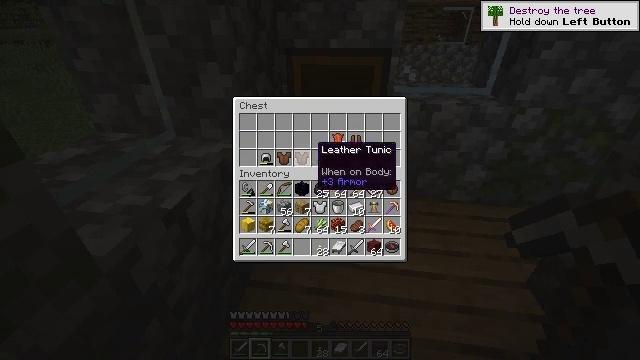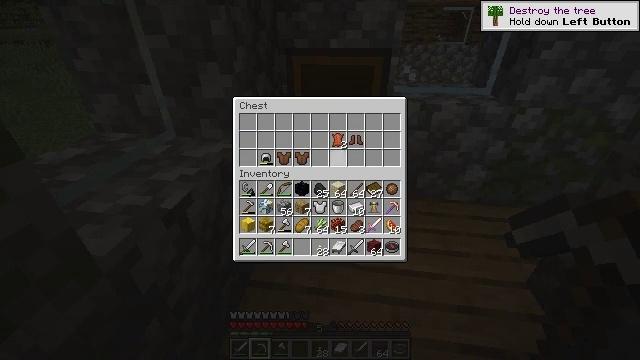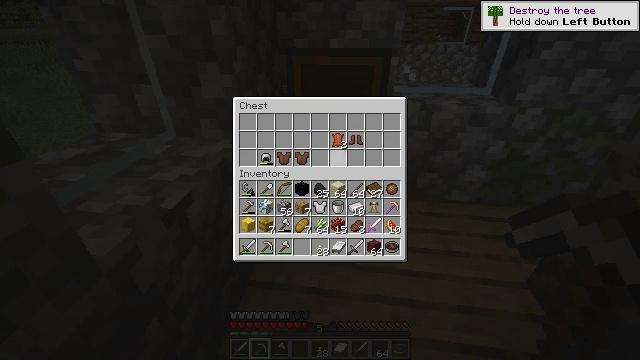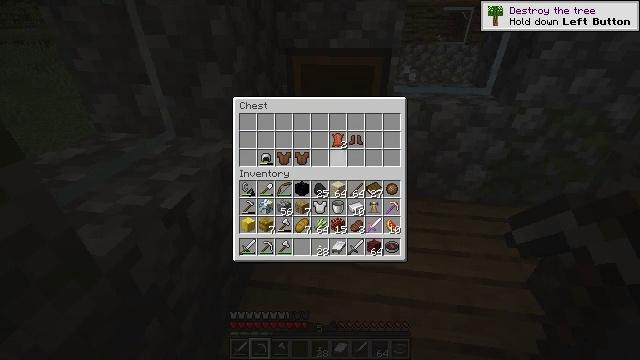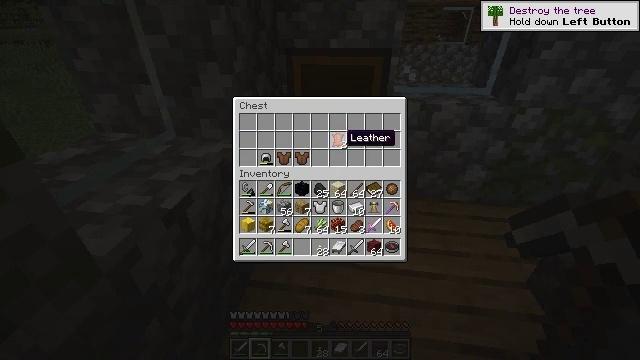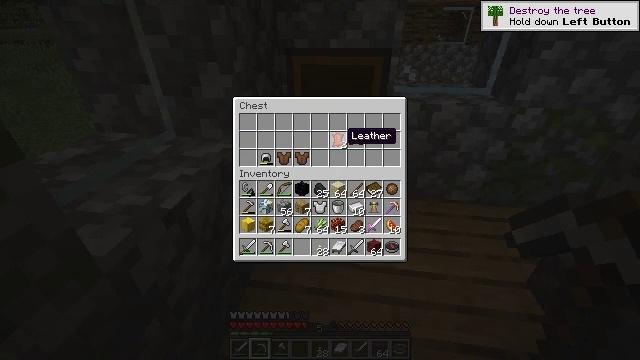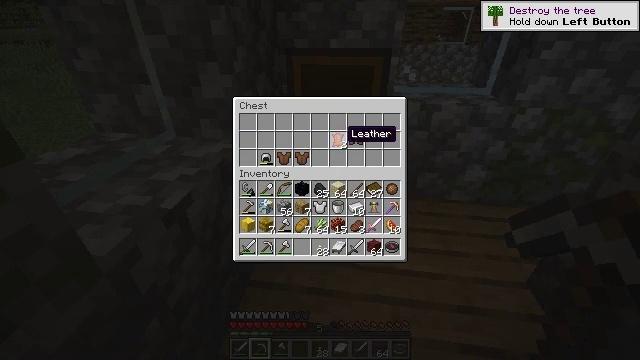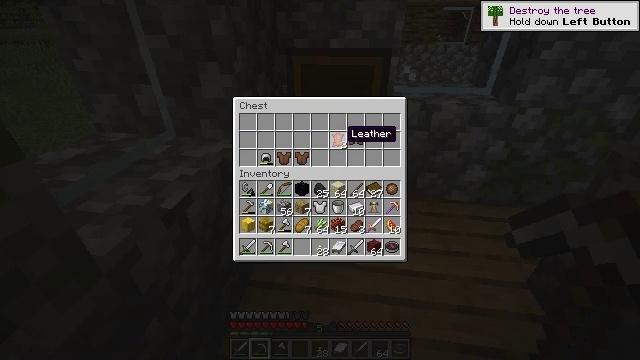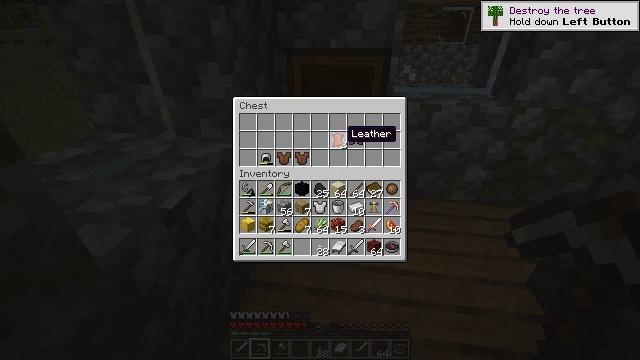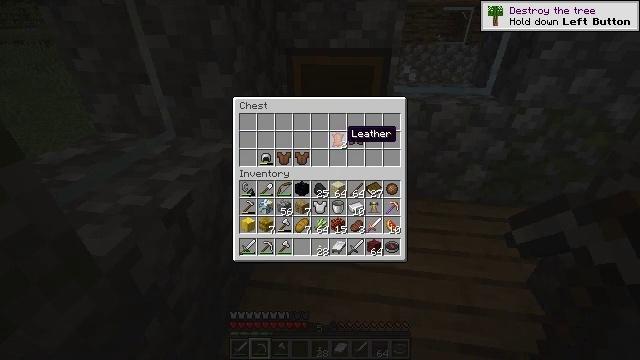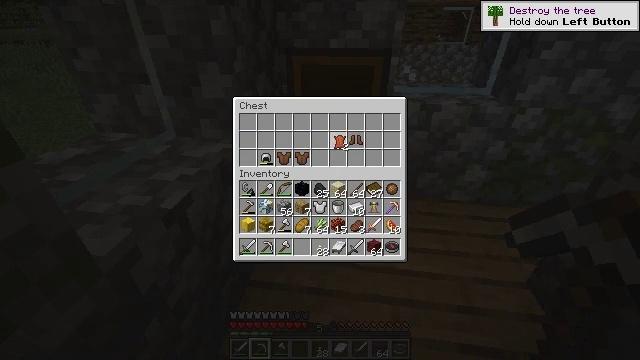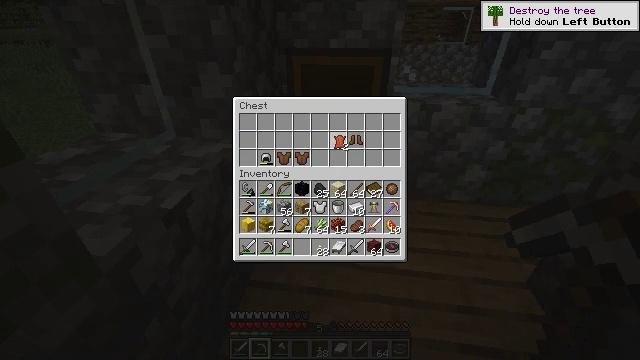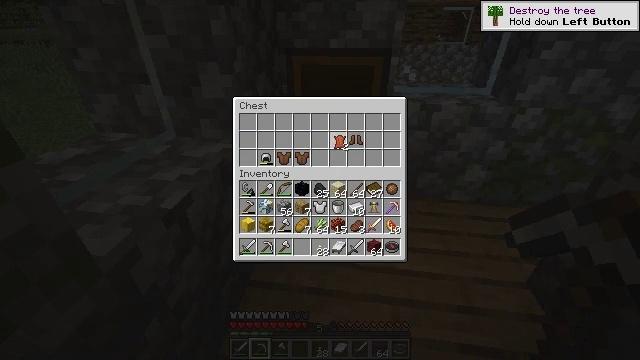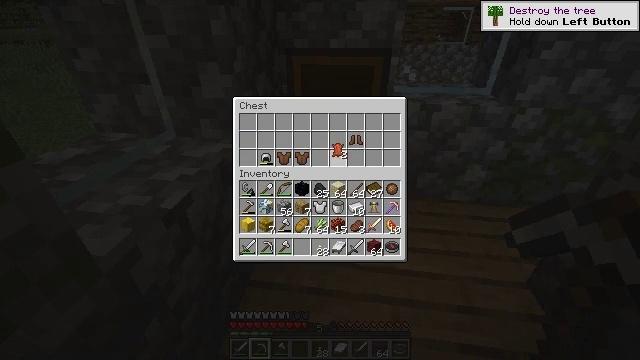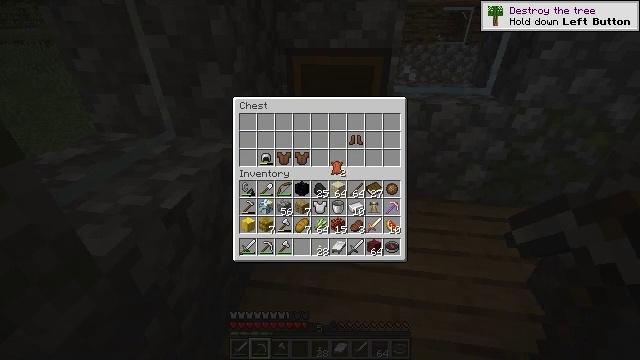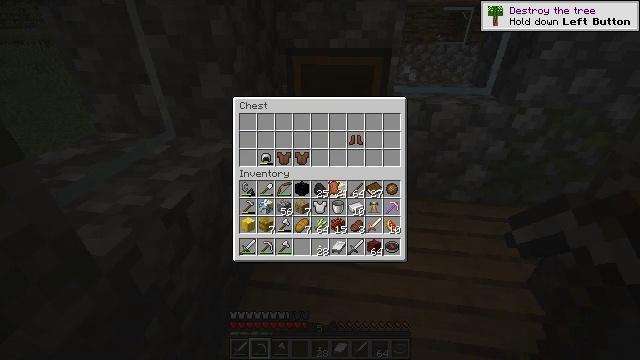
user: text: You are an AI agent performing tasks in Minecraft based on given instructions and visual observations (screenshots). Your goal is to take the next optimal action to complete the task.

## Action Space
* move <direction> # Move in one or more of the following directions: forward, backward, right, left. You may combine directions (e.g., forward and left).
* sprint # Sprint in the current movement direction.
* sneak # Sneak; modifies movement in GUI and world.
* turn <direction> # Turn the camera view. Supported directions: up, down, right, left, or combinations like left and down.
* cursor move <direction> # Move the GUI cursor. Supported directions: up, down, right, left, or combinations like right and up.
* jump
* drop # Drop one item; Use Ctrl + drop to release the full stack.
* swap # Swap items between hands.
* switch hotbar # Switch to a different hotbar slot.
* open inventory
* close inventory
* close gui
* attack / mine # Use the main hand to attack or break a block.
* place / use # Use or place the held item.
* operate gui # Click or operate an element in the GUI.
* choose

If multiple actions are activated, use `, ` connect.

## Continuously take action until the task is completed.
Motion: motion action
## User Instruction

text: Attack the cauldron to retrieve it.
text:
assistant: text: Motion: turn right
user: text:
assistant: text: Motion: no_op
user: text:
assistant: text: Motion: no_op
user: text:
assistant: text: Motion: no_op
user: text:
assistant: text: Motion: no_op
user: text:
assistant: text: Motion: no_op
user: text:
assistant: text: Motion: no_op
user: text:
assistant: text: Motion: no_op
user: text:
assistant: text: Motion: no_op
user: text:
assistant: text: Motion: attack / mine
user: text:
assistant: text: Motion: attack / mine
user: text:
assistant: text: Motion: attack / mine
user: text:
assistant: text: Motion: turn down
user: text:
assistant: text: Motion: turn down
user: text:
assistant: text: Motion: turn down
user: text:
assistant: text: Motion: turn down
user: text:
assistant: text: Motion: turn down
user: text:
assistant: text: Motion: turn down
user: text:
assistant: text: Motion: turn down
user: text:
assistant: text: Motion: no_op
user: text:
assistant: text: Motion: no_op
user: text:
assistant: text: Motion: no_op
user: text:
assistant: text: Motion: no_op
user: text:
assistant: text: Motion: turn left
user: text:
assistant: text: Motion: turn left
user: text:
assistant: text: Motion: no_op
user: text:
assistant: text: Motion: no_op
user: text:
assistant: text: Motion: no_op
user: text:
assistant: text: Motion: no_op
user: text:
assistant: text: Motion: no_op